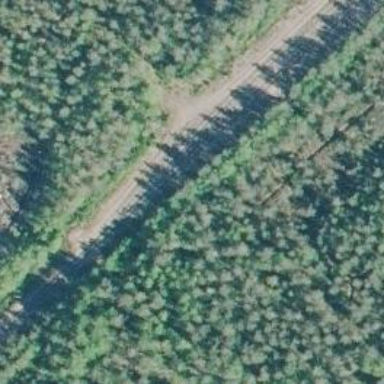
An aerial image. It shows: Wedge used for railway derailment.